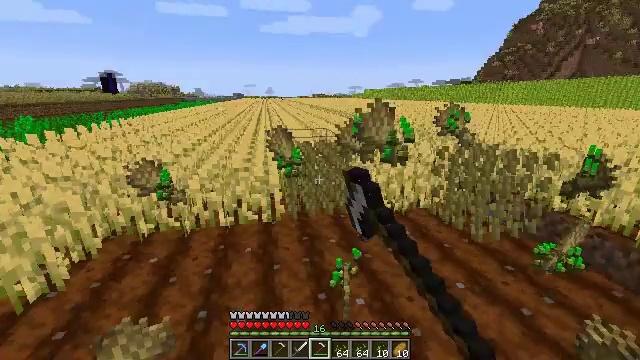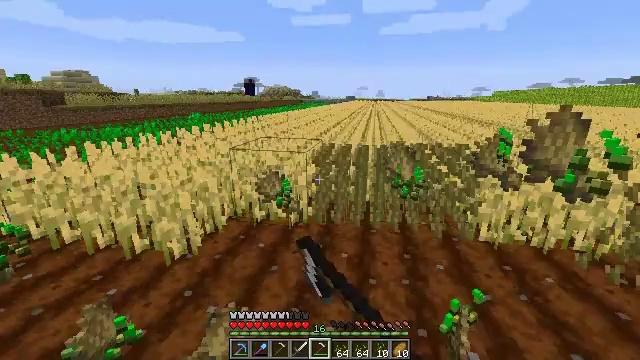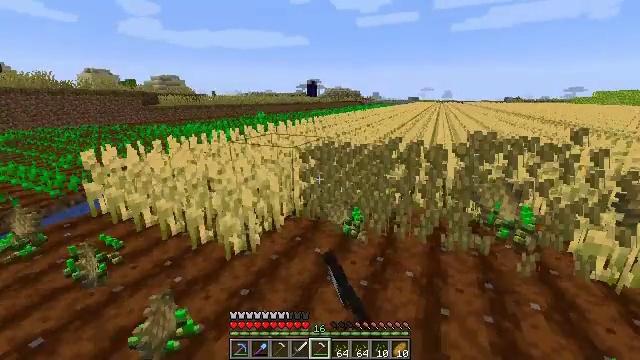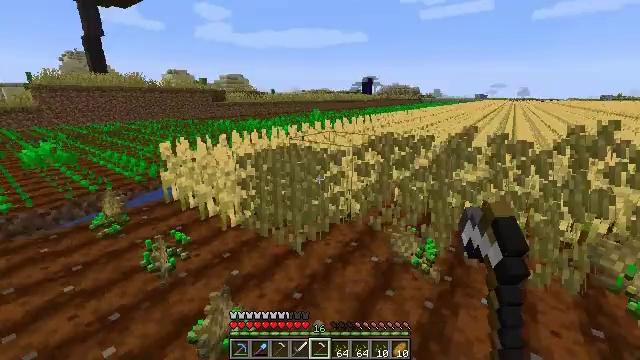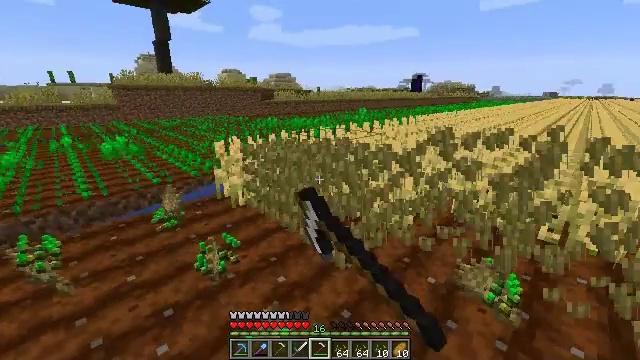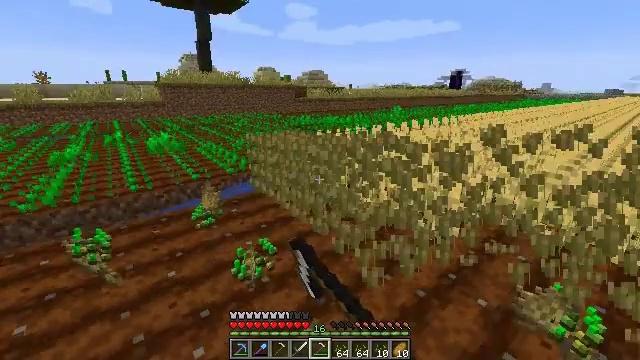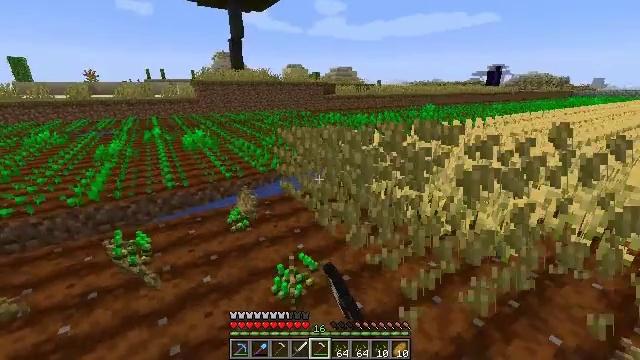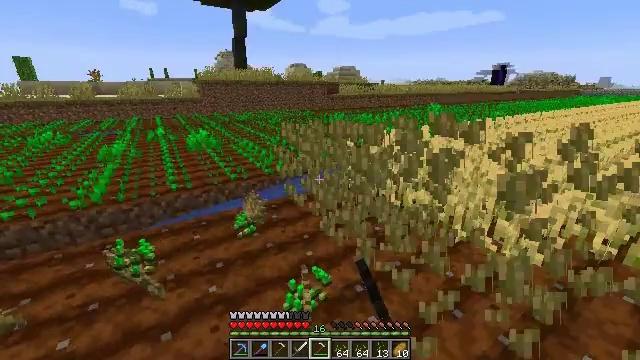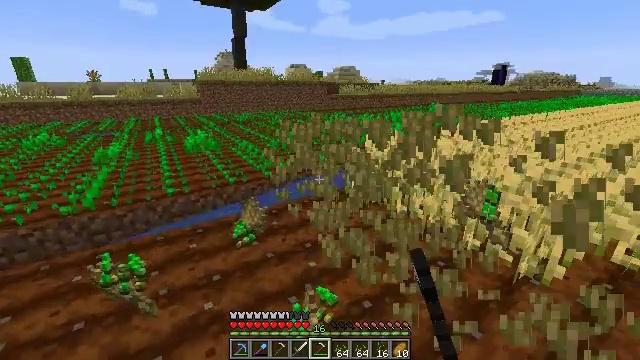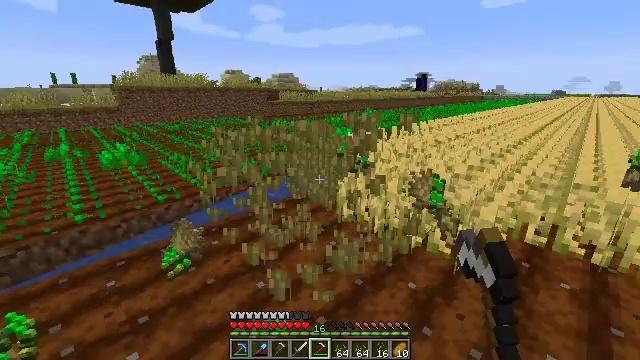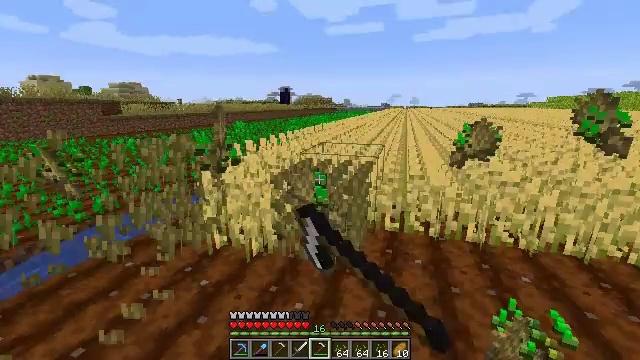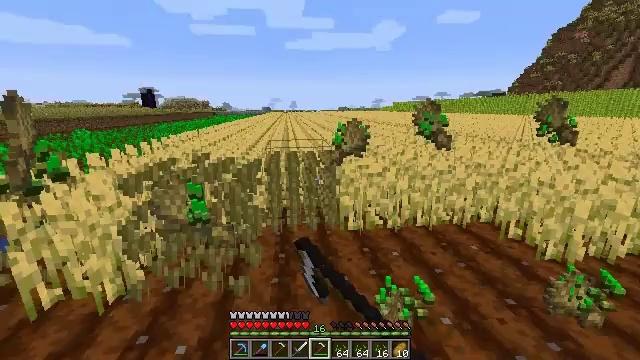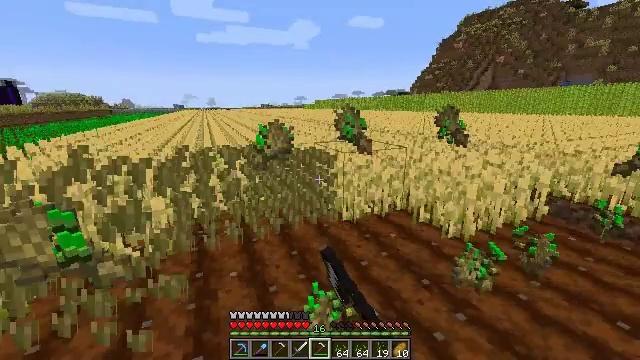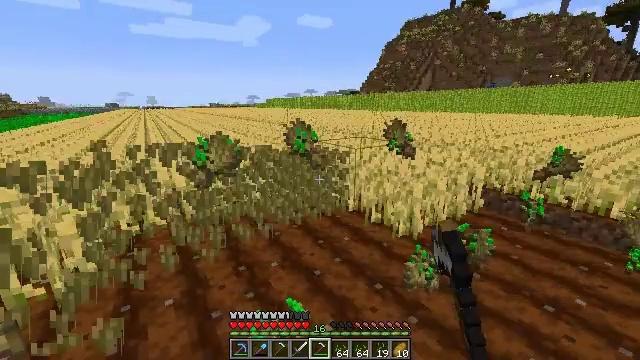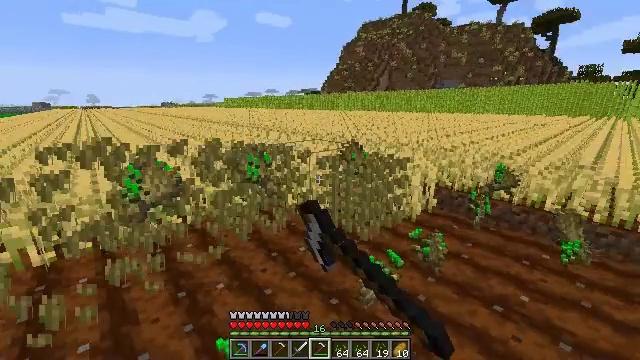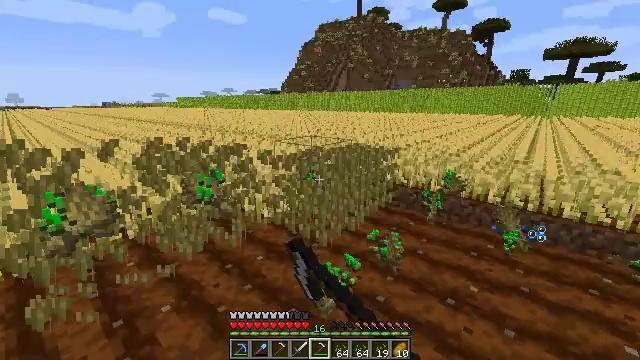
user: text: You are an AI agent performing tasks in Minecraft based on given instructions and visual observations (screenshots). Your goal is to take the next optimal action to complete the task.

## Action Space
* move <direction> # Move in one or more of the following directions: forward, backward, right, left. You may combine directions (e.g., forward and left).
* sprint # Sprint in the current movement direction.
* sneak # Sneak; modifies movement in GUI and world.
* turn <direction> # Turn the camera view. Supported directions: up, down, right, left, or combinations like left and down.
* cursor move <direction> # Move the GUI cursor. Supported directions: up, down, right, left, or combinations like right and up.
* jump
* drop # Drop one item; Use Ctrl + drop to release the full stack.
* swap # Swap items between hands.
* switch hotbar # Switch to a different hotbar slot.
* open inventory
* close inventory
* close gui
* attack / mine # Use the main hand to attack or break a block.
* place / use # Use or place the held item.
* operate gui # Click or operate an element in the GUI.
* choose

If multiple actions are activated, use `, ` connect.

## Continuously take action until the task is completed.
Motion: motion action
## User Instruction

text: Get wheat from the farmland.
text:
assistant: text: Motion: move forward and move left, turn left, attack / mine
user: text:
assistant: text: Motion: move forward and move left, turn left, attack / mine
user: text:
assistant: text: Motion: move forward and move left, turn left, attack / mine
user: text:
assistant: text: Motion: move forward and move left, turn left, attack / mine
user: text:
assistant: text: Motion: move forward and move left, turn left, attack / mine
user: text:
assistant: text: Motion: move forward and move left, turn left, attack / mine
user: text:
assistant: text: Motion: move forward and move left, attack / mine
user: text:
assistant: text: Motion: move forward and move right, attack / mine
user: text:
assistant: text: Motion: move forward and move right, turn right and up, attack / mine
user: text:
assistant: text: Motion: move forward and move right, turn right and up, attack / mine
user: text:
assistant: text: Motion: move forward and move right, turn right, attack / mine
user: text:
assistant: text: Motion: move forward and move right, turn right, attack / mine
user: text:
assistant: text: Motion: move forward and move right, turn right, attack / mine
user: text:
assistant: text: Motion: move forward and move right, turn right, attack / mine
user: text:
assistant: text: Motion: move forward and move right, turn right, attack / mine
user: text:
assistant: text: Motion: move forward and move right, turn right, attack / mine
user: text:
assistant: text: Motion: move forward, turn right, attack / mine
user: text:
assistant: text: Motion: move forward, turn right, attack / mine
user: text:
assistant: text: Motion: move forward, attack / mine
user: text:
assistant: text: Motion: move forward and move left, turn left, attack / mine
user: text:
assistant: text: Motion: move forward and move left, turn left, attack / mine
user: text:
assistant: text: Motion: move forward and move left, turn left and up, attack / mine
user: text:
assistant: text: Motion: move forward and move left, turn left and up, attack / mine
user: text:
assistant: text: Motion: move forward and move left, turn left, attack / mine
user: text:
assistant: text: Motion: move forward and move left, turn left, attack / mine
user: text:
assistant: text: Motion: move forward and move left, turn left, attack / mine
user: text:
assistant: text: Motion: move forward and move right, turn left, attack / mine
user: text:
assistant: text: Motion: move forward and move right, turn left, attack / mine
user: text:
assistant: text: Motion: move forward and move right, attack / mine
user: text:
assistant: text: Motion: move forward and move right, turn right, attack / mine